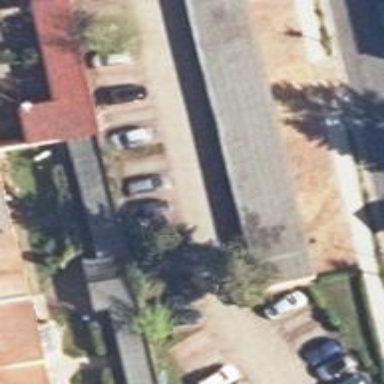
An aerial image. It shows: Group of garages.